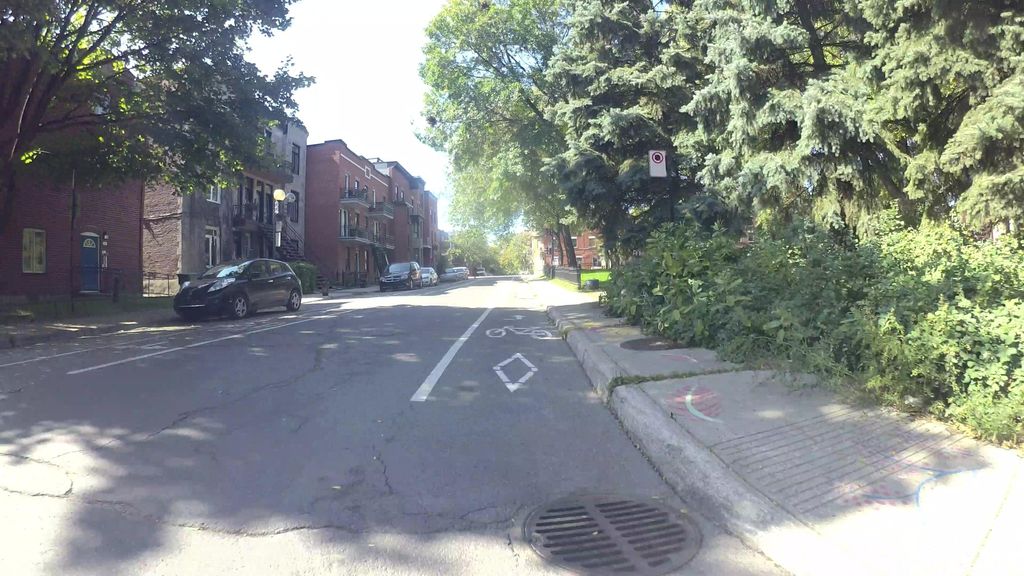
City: montreal